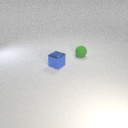
small green rubber sphere to the right of small blue metal cube